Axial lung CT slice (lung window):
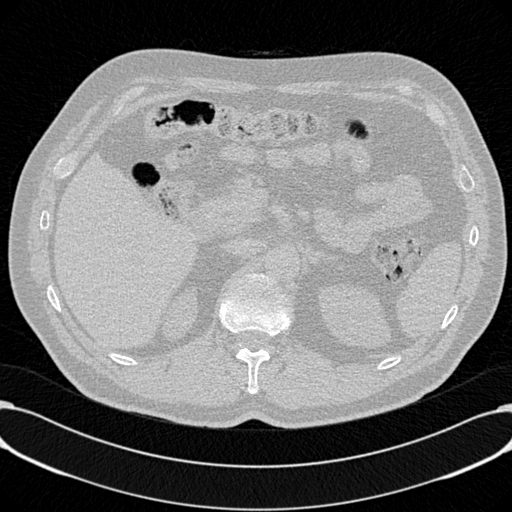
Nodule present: no